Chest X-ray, PA view. Patient: 67 years old, sex M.
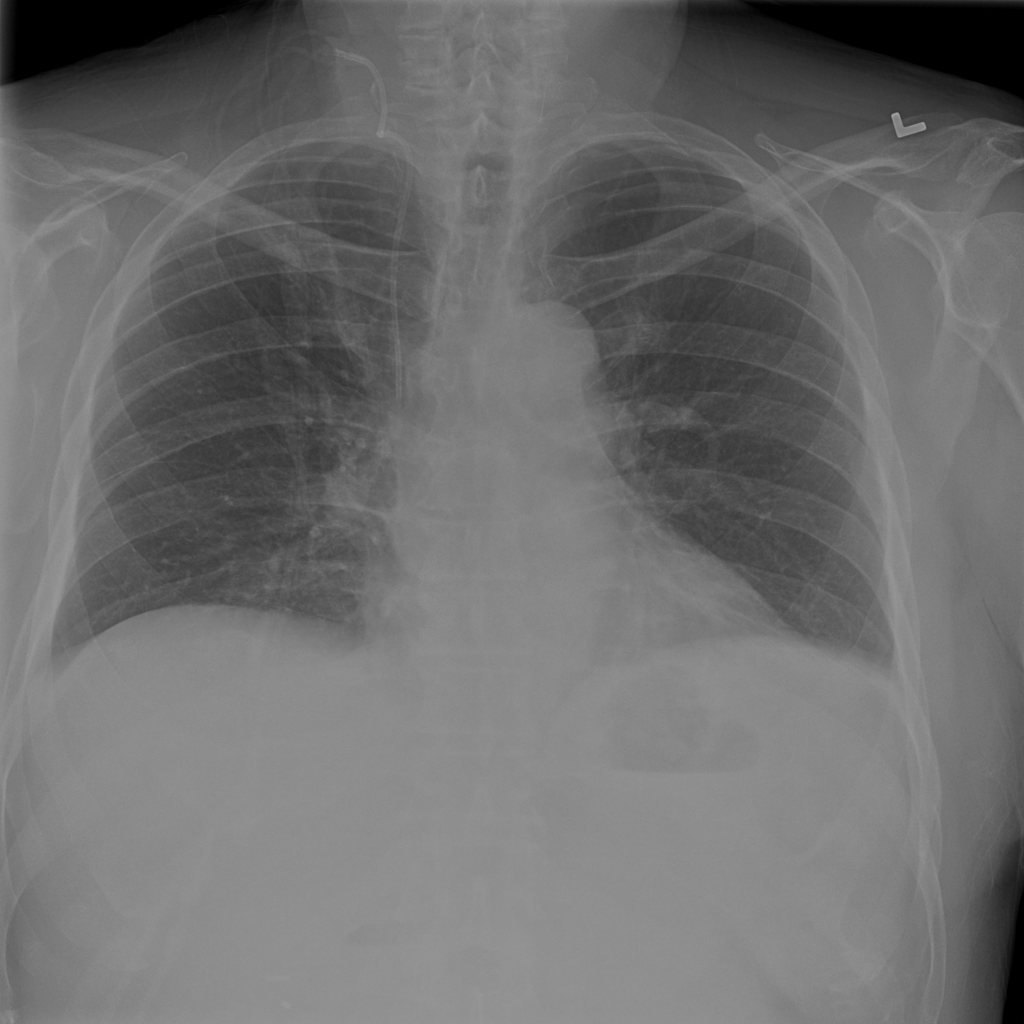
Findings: No Finding